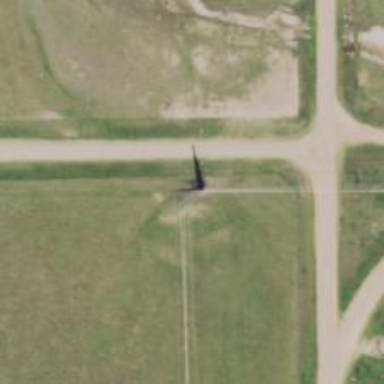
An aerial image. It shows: Power tower.